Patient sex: M
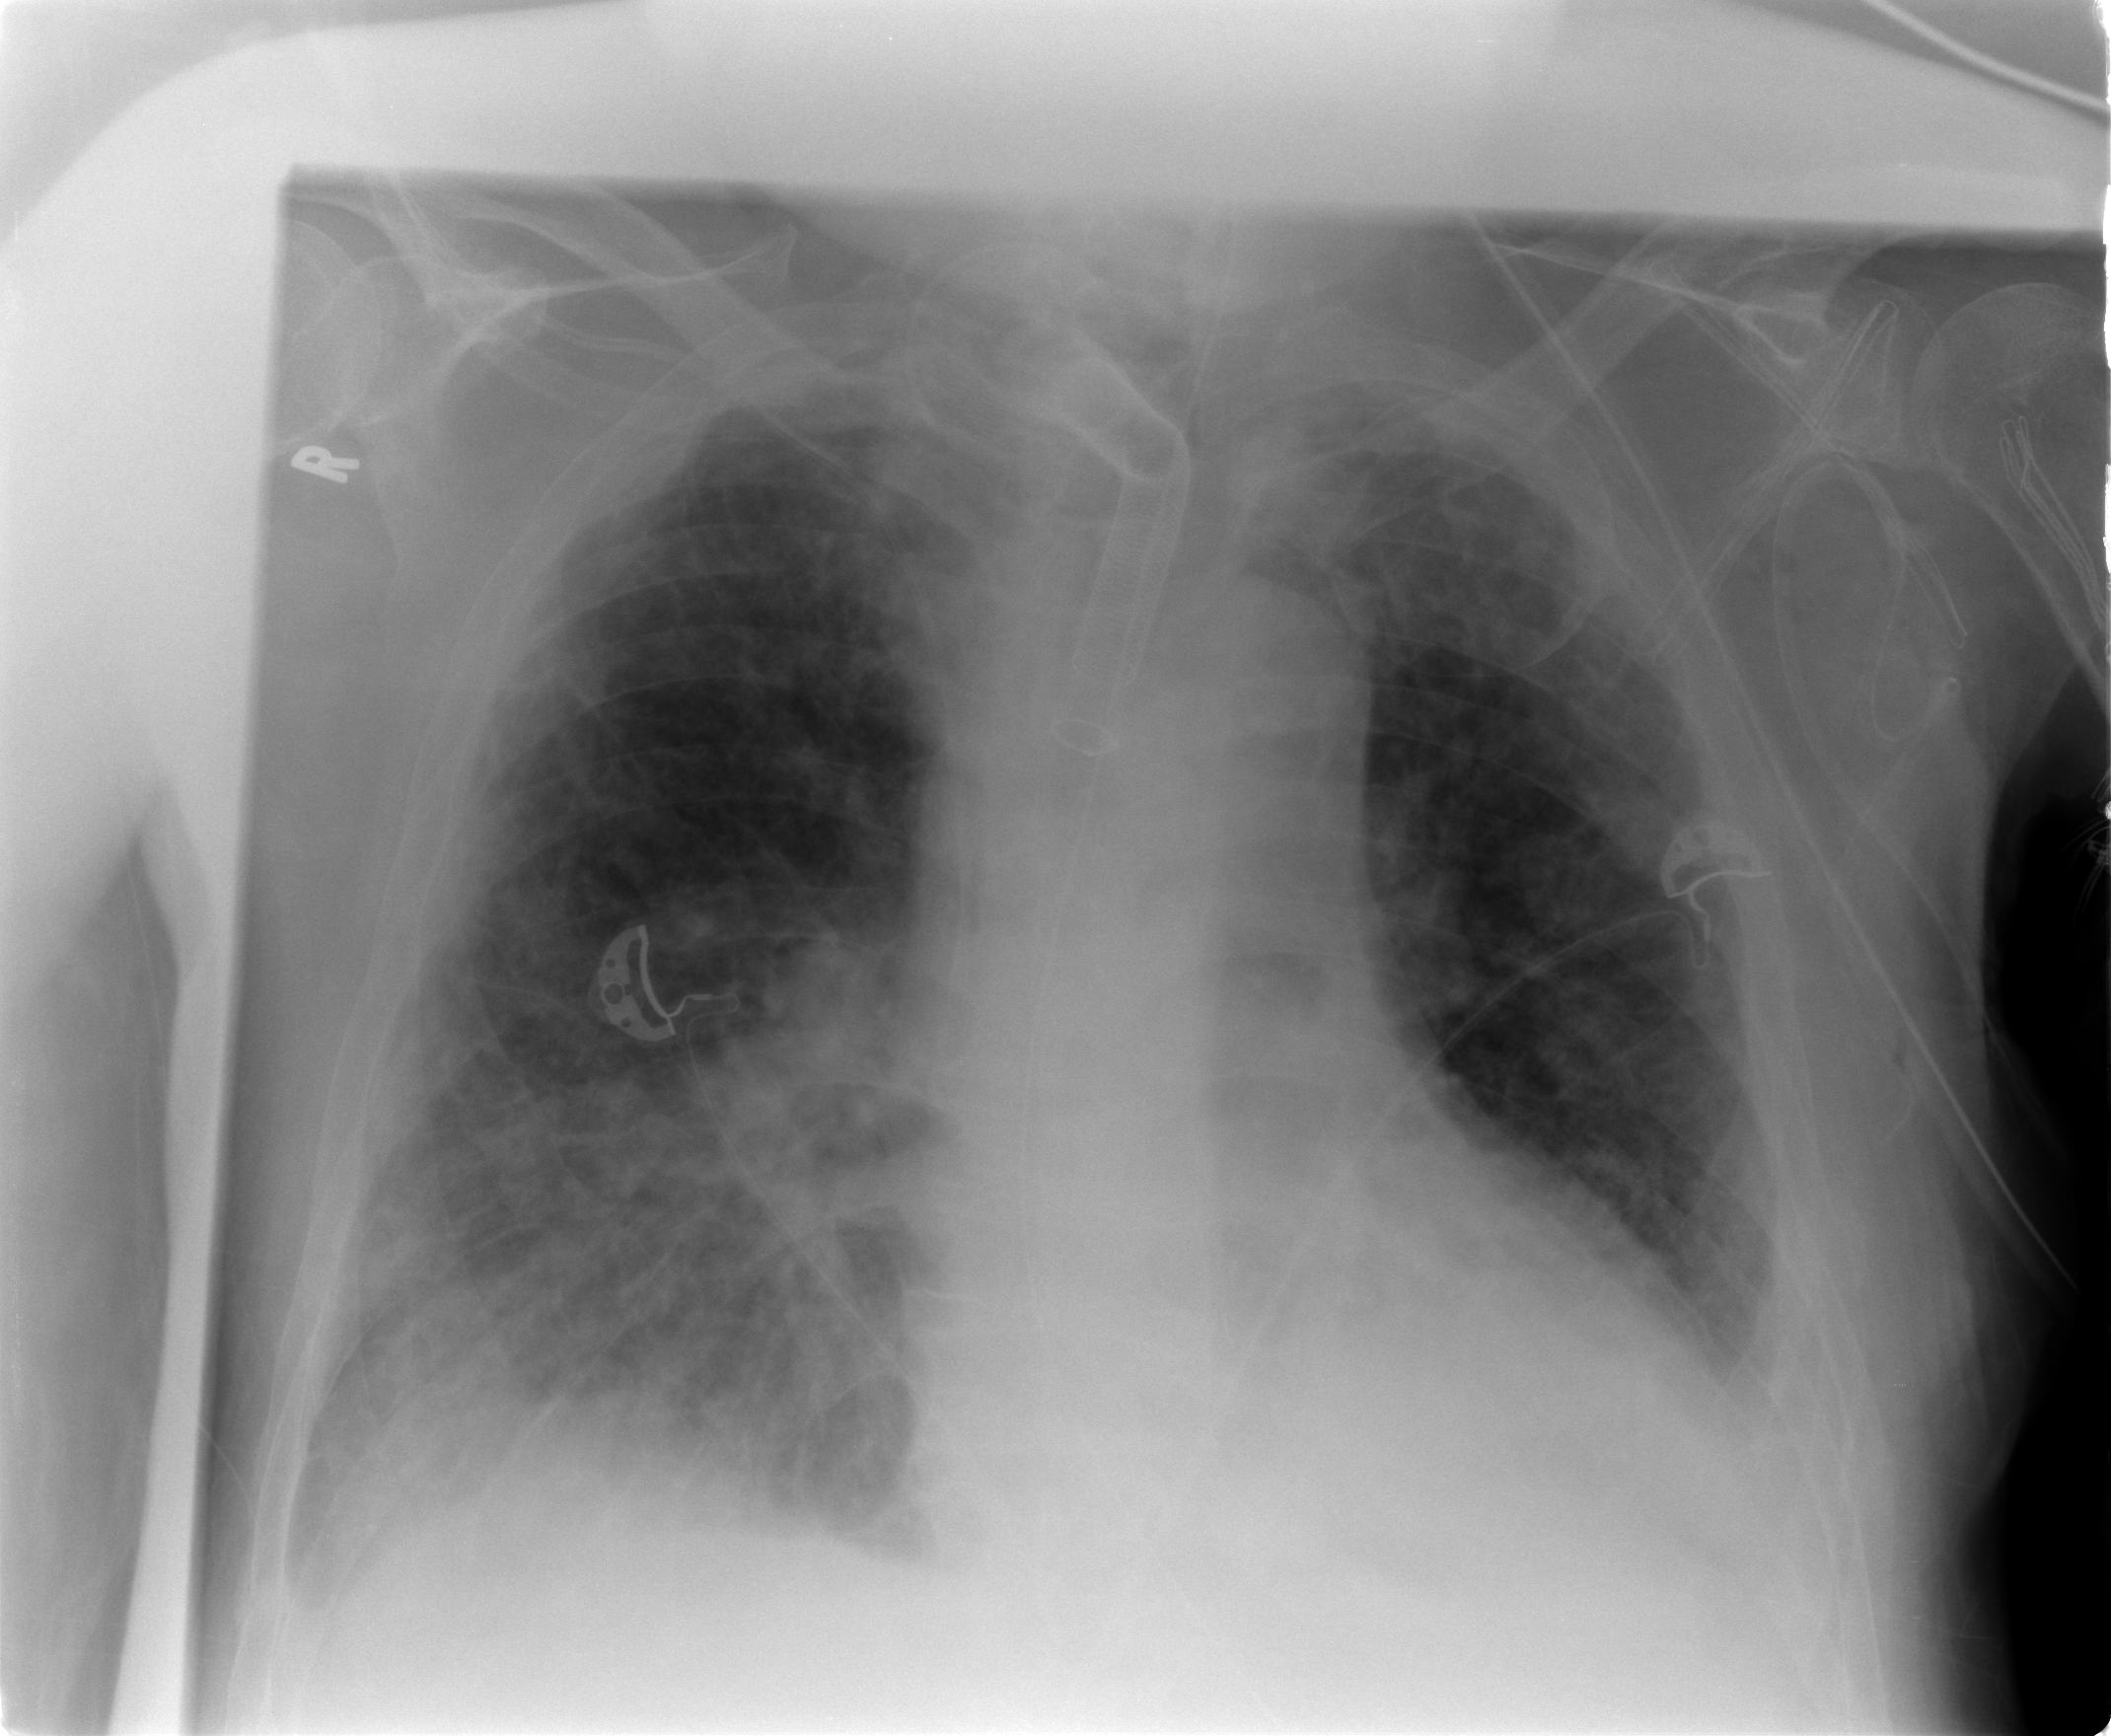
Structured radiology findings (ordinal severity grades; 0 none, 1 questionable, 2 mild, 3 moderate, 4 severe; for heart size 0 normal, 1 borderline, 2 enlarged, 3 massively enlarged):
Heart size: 2
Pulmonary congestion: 3
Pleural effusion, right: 2
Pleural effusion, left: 2
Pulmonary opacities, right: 0
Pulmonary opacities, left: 0
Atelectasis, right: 2
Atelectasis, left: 2